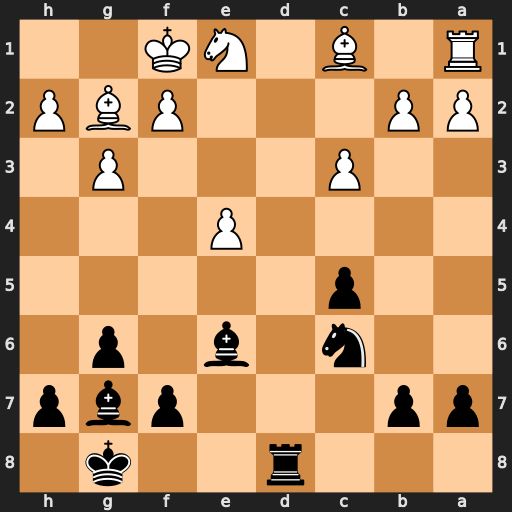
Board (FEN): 3r2k1/pp3pbp/2n1b1p1/2p5/4P3/2P3P1/PP3PBP/R1B1NK2
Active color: b
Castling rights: -
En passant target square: -
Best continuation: Bc4+ Kg1 Rd1